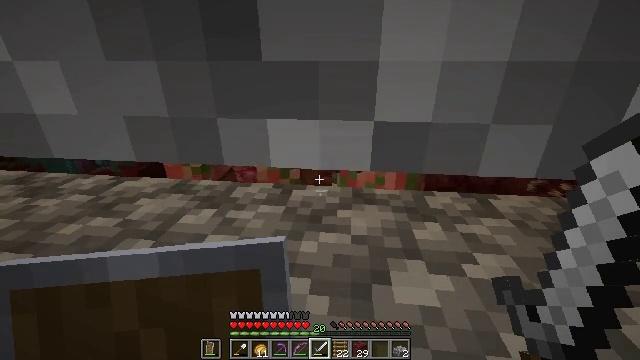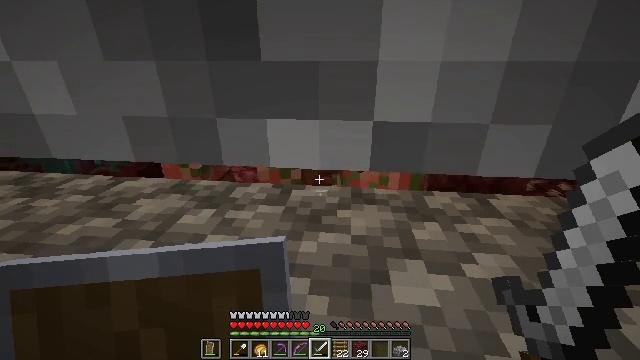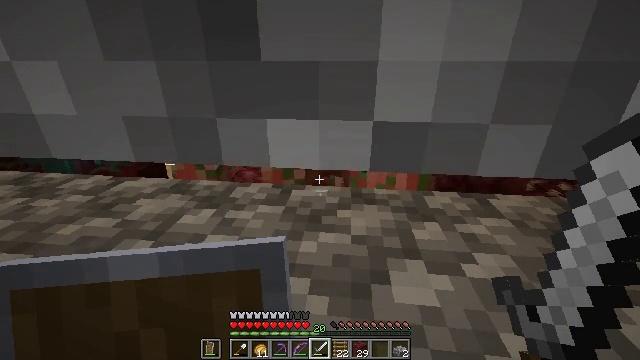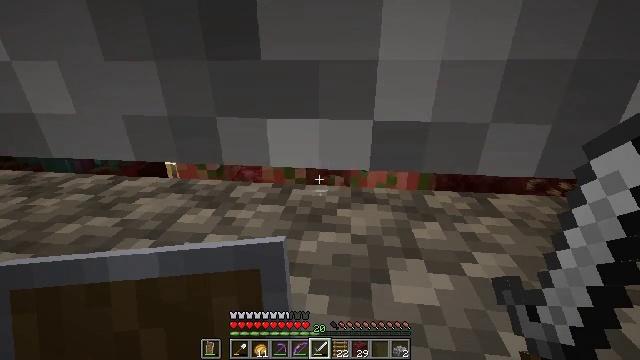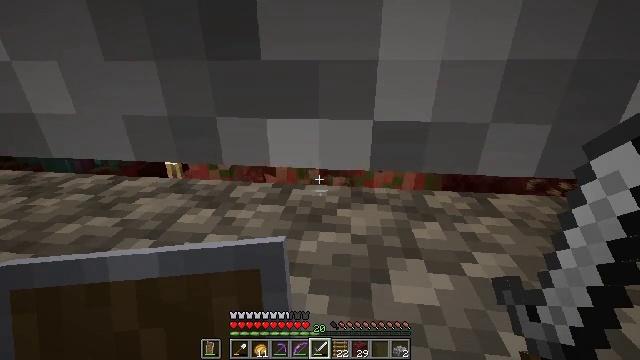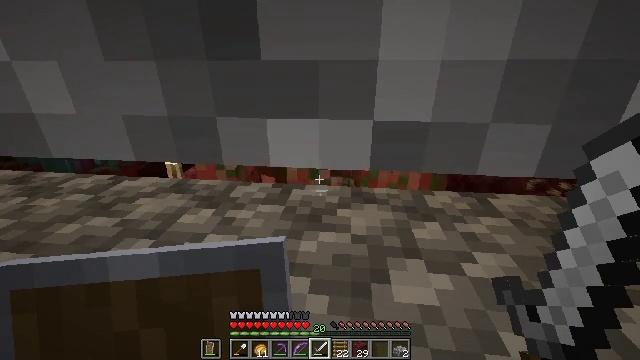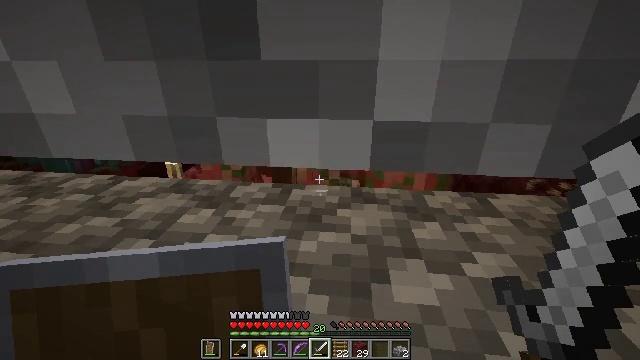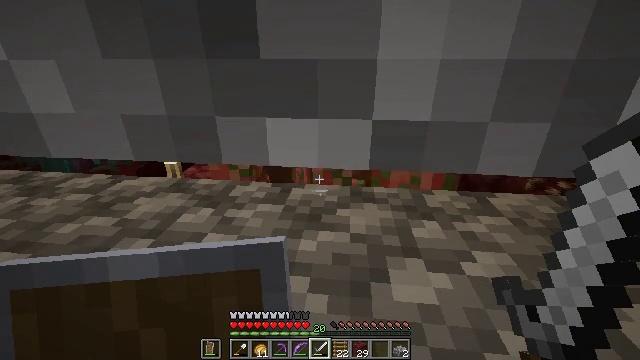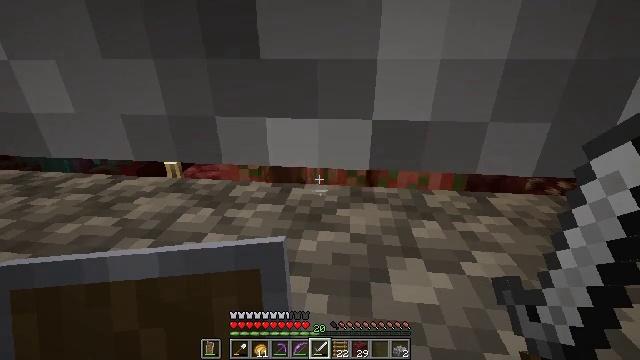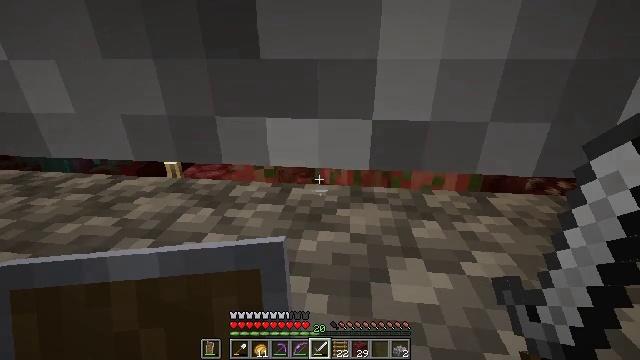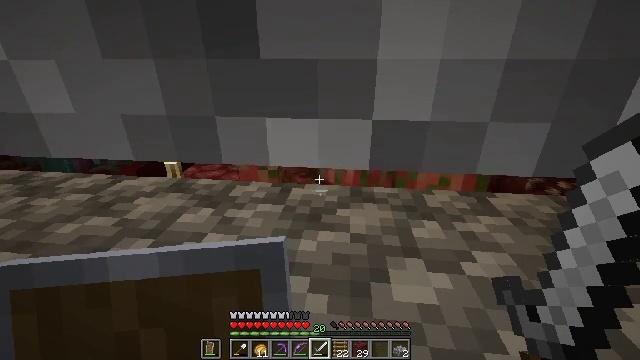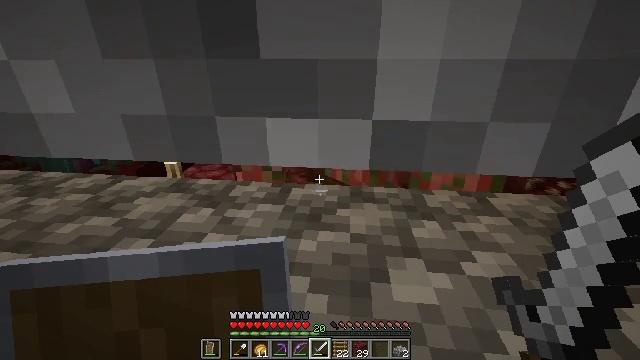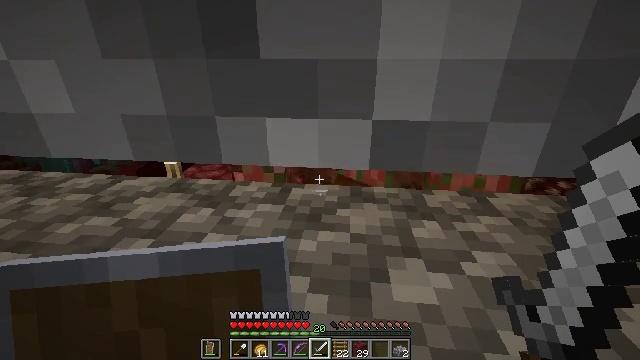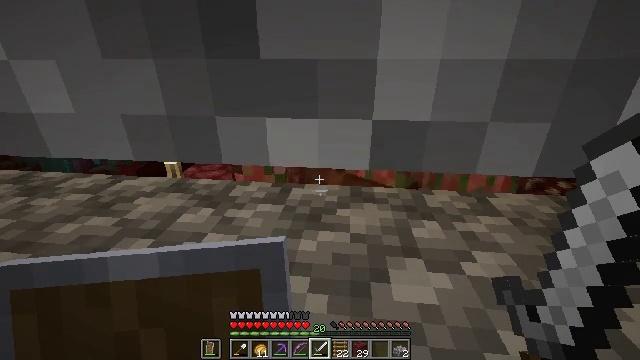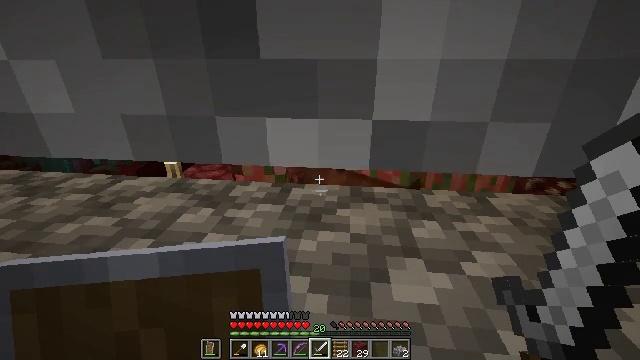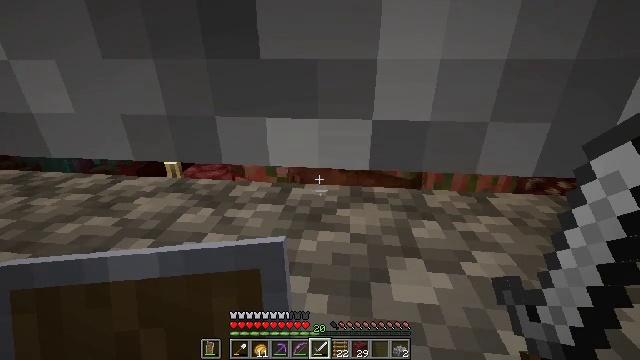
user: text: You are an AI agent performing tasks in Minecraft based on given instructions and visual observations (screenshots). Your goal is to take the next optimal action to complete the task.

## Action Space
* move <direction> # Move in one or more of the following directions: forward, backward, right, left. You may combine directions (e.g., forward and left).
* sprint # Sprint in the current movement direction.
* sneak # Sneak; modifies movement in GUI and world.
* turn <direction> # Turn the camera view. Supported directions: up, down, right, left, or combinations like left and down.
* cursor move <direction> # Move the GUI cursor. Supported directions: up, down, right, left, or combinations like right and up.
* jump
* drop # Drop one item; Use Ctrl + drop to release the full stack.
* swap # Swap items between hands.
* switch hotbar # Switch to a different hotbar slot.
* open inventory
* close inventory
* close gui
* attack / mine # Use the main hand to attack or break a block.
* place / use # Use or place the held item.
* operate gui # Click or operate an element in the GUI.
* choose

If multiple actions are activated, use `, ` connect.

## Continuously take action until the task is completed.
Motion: motion action
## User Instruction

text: Combat the zombified piglin.
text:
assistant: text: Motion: no_op
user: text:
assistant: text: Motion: no_op
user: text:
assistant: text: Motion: no_op
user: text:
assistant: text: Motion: no_op
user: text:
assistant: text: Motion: no_op
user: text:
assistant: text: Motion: no_op
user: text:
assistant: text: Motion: no_op
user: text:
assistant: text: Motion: no_op
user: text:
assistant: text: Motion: no_op
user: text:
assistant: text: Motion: no_op
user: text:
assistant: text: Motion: no_op
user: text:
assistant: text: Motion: no_op
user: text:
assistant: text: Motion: no_op
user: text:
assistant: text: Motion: no_op
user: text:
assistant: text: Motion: no_op
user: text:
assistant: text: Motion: no_op
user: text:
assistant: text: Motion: no_op
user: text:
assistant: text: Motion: no_op
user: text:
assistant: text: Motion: no_op
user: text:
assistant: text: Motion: no_op
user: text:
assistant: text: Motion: no_op
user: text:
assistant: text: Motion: no_op
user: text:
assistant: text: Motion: no_op
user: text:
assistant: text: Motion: no_op
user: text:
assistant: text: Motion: no_op
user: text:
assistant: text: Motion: no_op
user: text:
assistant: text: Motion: no_op
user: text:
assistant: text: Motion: no_op
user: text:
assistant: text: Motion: no_op
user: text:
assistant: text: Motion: no_op